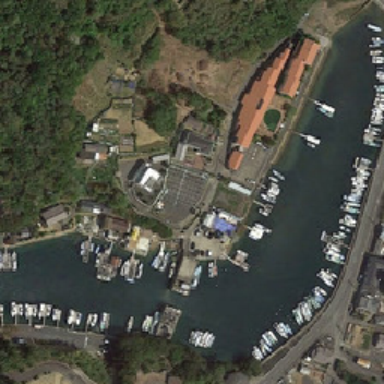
There are many trees around the harbor .